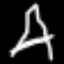
Label: The Eiffel Tower